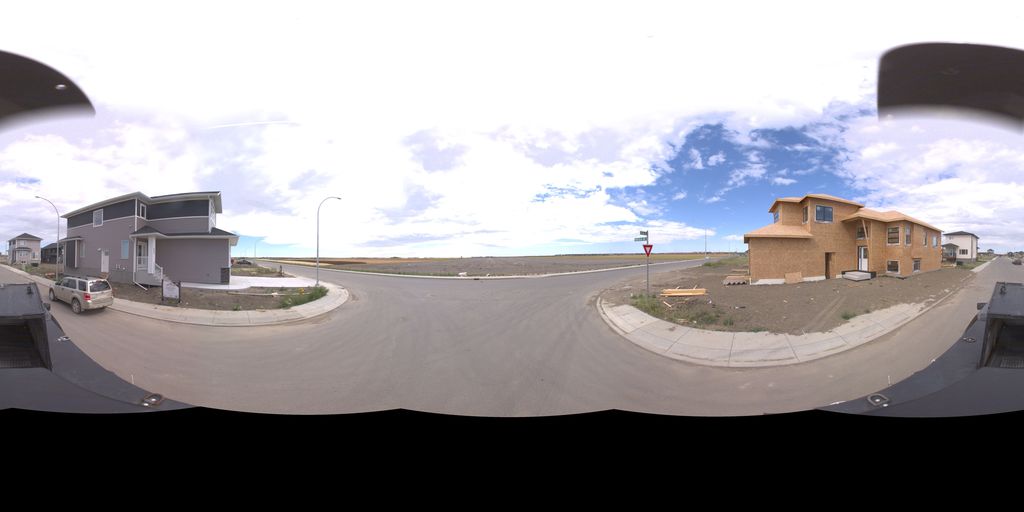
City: saskatoon